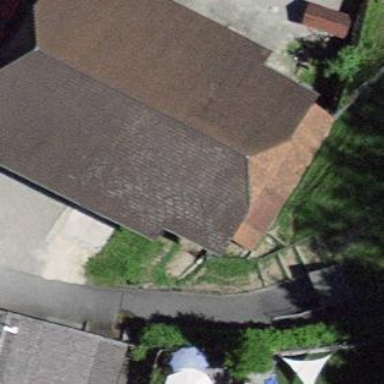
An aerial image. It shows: Rural barn.